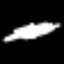
Label: The Eiffel Tower